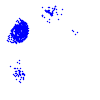
Particle: kaon